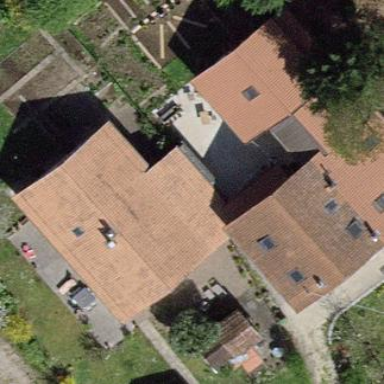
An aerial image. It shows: View of roof of building.